Question: I have a UITableView that allows multiple selections. I'd like to pass the selections to the next "Q2ViewController" when user clicks the rightBarButtonItem "Next".
Note: I'm not using Storyboard. After searching through, I haven't found a solution without using storybaord.
'''
var options = ["breakfast", "lunch", "dinner", "dessert"]
var selected = -1
override func viewDidLoad() {
super.viewDidLoad()
self.title = "Q1View"
self.navigationItem.rightBarButtonItem = UIBarButtonItem(title: "Next", style: .Done, target: self, action: "didTapNext:")
self.tableView.allowsMultipleSelection = true
var nib = UINib(nibName: "OptionCell", bundle: nil)
tableView?.registerNib(nib, forCellReuseIdentifier: "OptionCellIdentifier")
}
func tableView(tableView: UITableView, numberOfRowsInSection section: Int) -> Int {
return self.options.count
}
func tableView(tableView: UITableView, cellForRowAtIndexPath indexPath: NSIndexPath) -> UITableViewCell {
let cell = self.tableView.dequeueReusableCellWithIdentifier("OptionCellIdentifier", forIndexPath: indexPath) as OptionCell
cell.textLabel?.text = self.options[indexPath.row]
return cell
}
func tableView(tableView: UITableView, didSelectRowAtIndexPath indexPath: NSIndexPath) {
println("You selected cell #\(indexPath.row)!")
}
}
'''

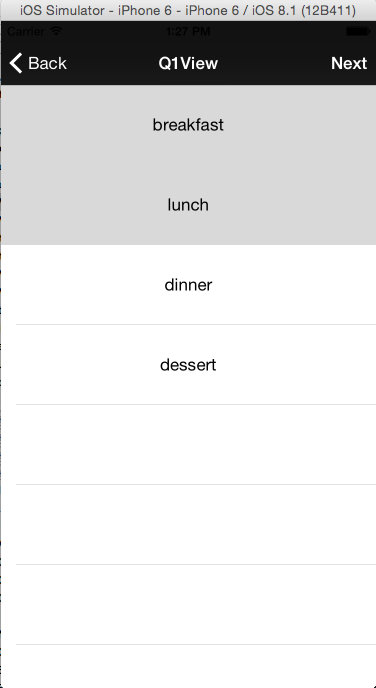
Answer: Anywhere in your code you must create the "next" view controller. Either in your App Delegate or directly in the view controller shown above.
If you create the view controller outside the above one you will have to pass the above controller a reference to the destination view controller.
If you create the view controller inside the above one save a reference to it in an instance variable.
Or create a method that creates the VC on pressing the "Next" button and pushes the VC to the navigation controller.
You can use 'UITableView''s 'indexPathsForSelectedRows()' or similar to get the selection and then call a method/set a instance variable on the destination view controller.
But seriously, why don't you use storyboards?